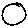
Label: circle